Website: lowes
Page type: customer-info-address
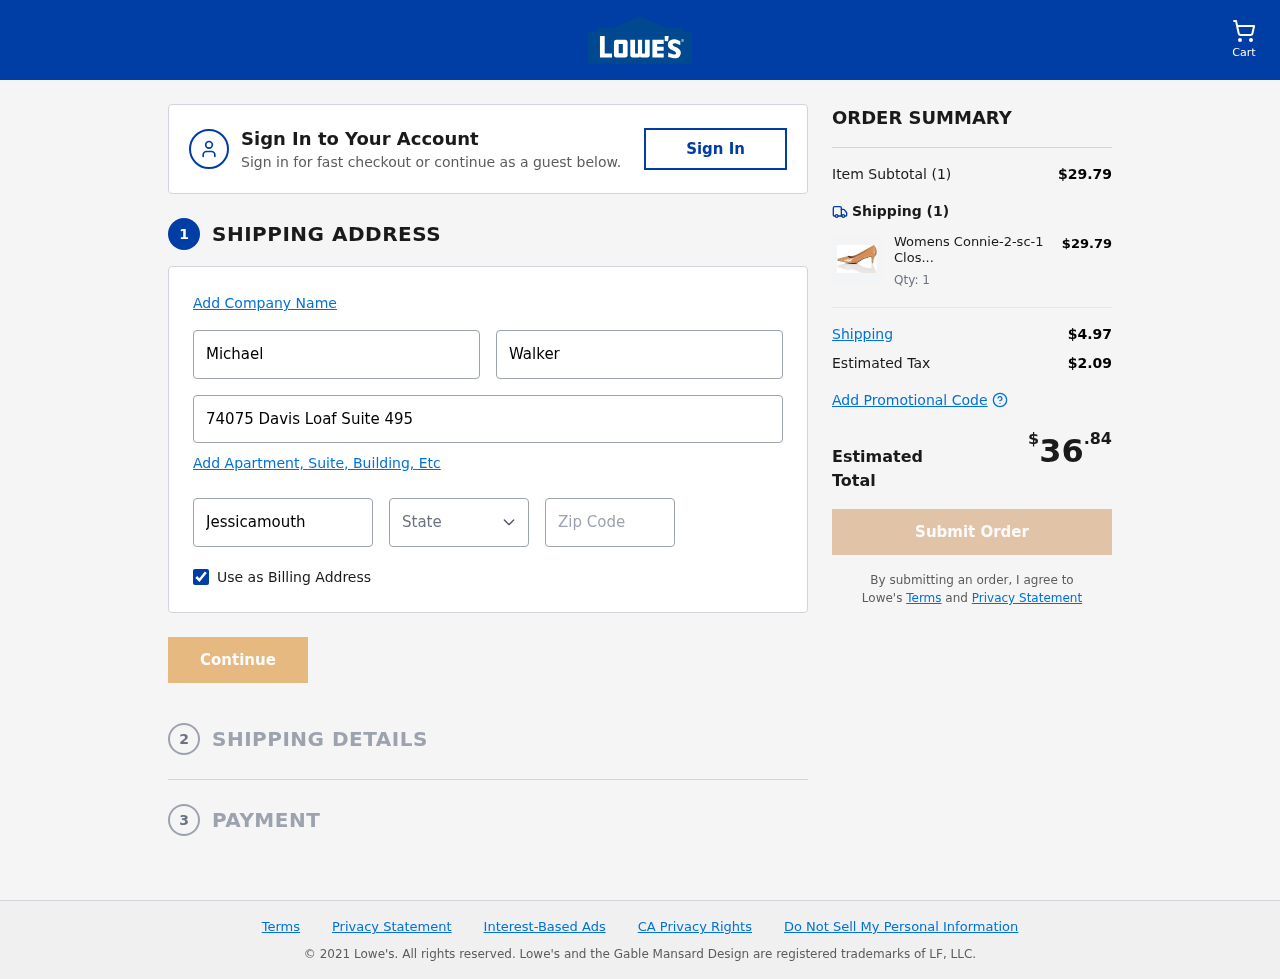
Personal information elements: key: PII_CITY
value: Jessicamouth
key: PII_FIRSTNAME
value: Michael
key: PII_LASTNAME
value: Walker
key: PII_POSTCODE
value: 02304
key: PII_STATE_ABBR
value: MI
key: PII_STREET
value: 74075 Davis Loaf Suite 495
Product elements: key: PRODUCT1_NAME
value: Womens Connie-2-sc-1 Closed Toe Heels
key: PRODUCT1_PRICE
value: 29.79
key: PRODUCT1_QUANTITY
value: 1
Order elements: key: ORDER_NUM_ITEMS
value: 1
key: ORDER_SUBTOTAL
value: $29.79
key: ORDER_NUM_ITEMS2
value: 1
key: ORDER_SHIPPING_COST
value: $4.97
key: ORDER_TAX
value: $2.09
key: ORDER_TOTAL
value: $36.84